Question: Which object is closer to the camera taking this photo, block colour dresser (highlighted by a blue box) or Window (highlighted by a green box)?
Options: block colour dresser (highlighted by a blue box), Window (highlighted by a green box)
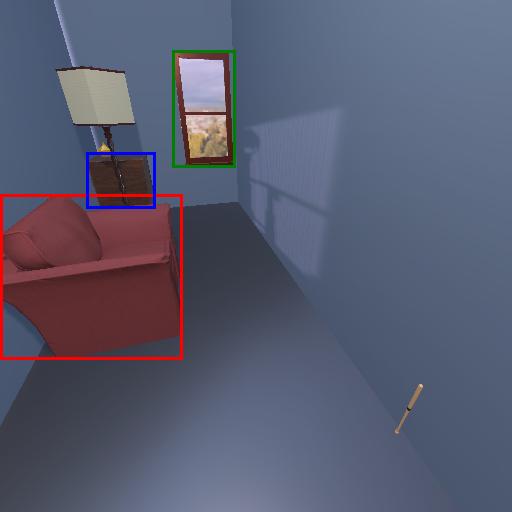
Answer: block colour dresser (highlighted by a blue box)